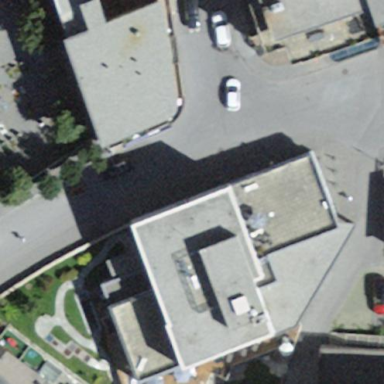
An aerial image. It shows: Hotel building.